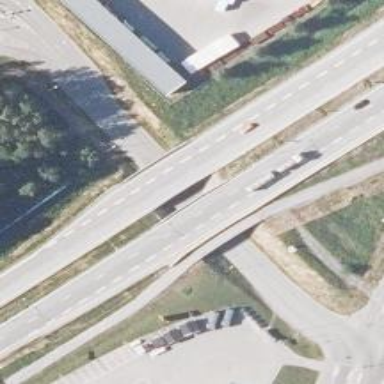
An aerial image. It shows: Trunk highway bridge with asphalt surface.